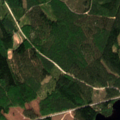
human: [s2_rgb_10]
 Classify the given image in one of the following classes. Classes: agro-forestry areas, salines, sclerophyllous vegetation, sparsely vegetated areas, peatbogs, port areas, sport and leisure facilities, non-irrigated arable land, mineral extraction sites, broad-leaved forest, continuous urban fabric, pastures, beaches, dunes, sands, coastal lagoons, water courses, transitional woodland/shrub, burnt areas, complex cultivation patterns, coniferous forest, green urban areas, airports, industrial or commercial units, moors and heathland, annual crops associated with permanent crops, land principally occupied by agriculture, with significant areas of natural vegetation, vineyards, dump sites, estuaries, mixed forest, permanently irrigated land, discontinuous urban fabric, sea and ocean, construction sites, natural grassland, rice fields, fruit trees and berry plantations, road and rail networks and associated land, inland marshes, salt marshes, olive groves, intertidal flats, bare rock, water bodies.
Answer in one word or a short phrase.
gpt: coniferous forest, mixed forest, water bodies